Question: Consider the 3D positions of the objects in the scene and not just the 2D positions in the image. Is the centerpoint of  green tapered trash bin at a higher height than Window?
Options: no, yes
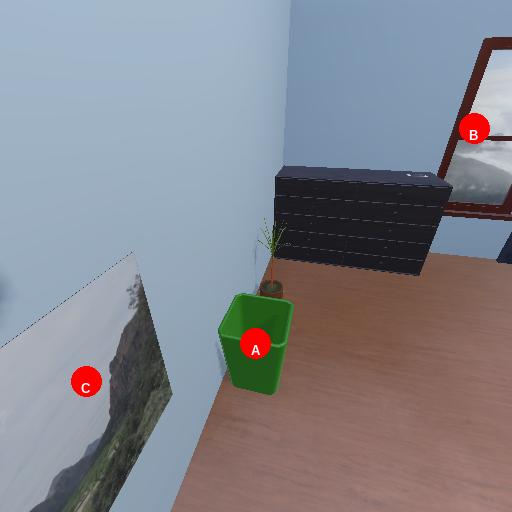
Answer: no